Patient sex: F
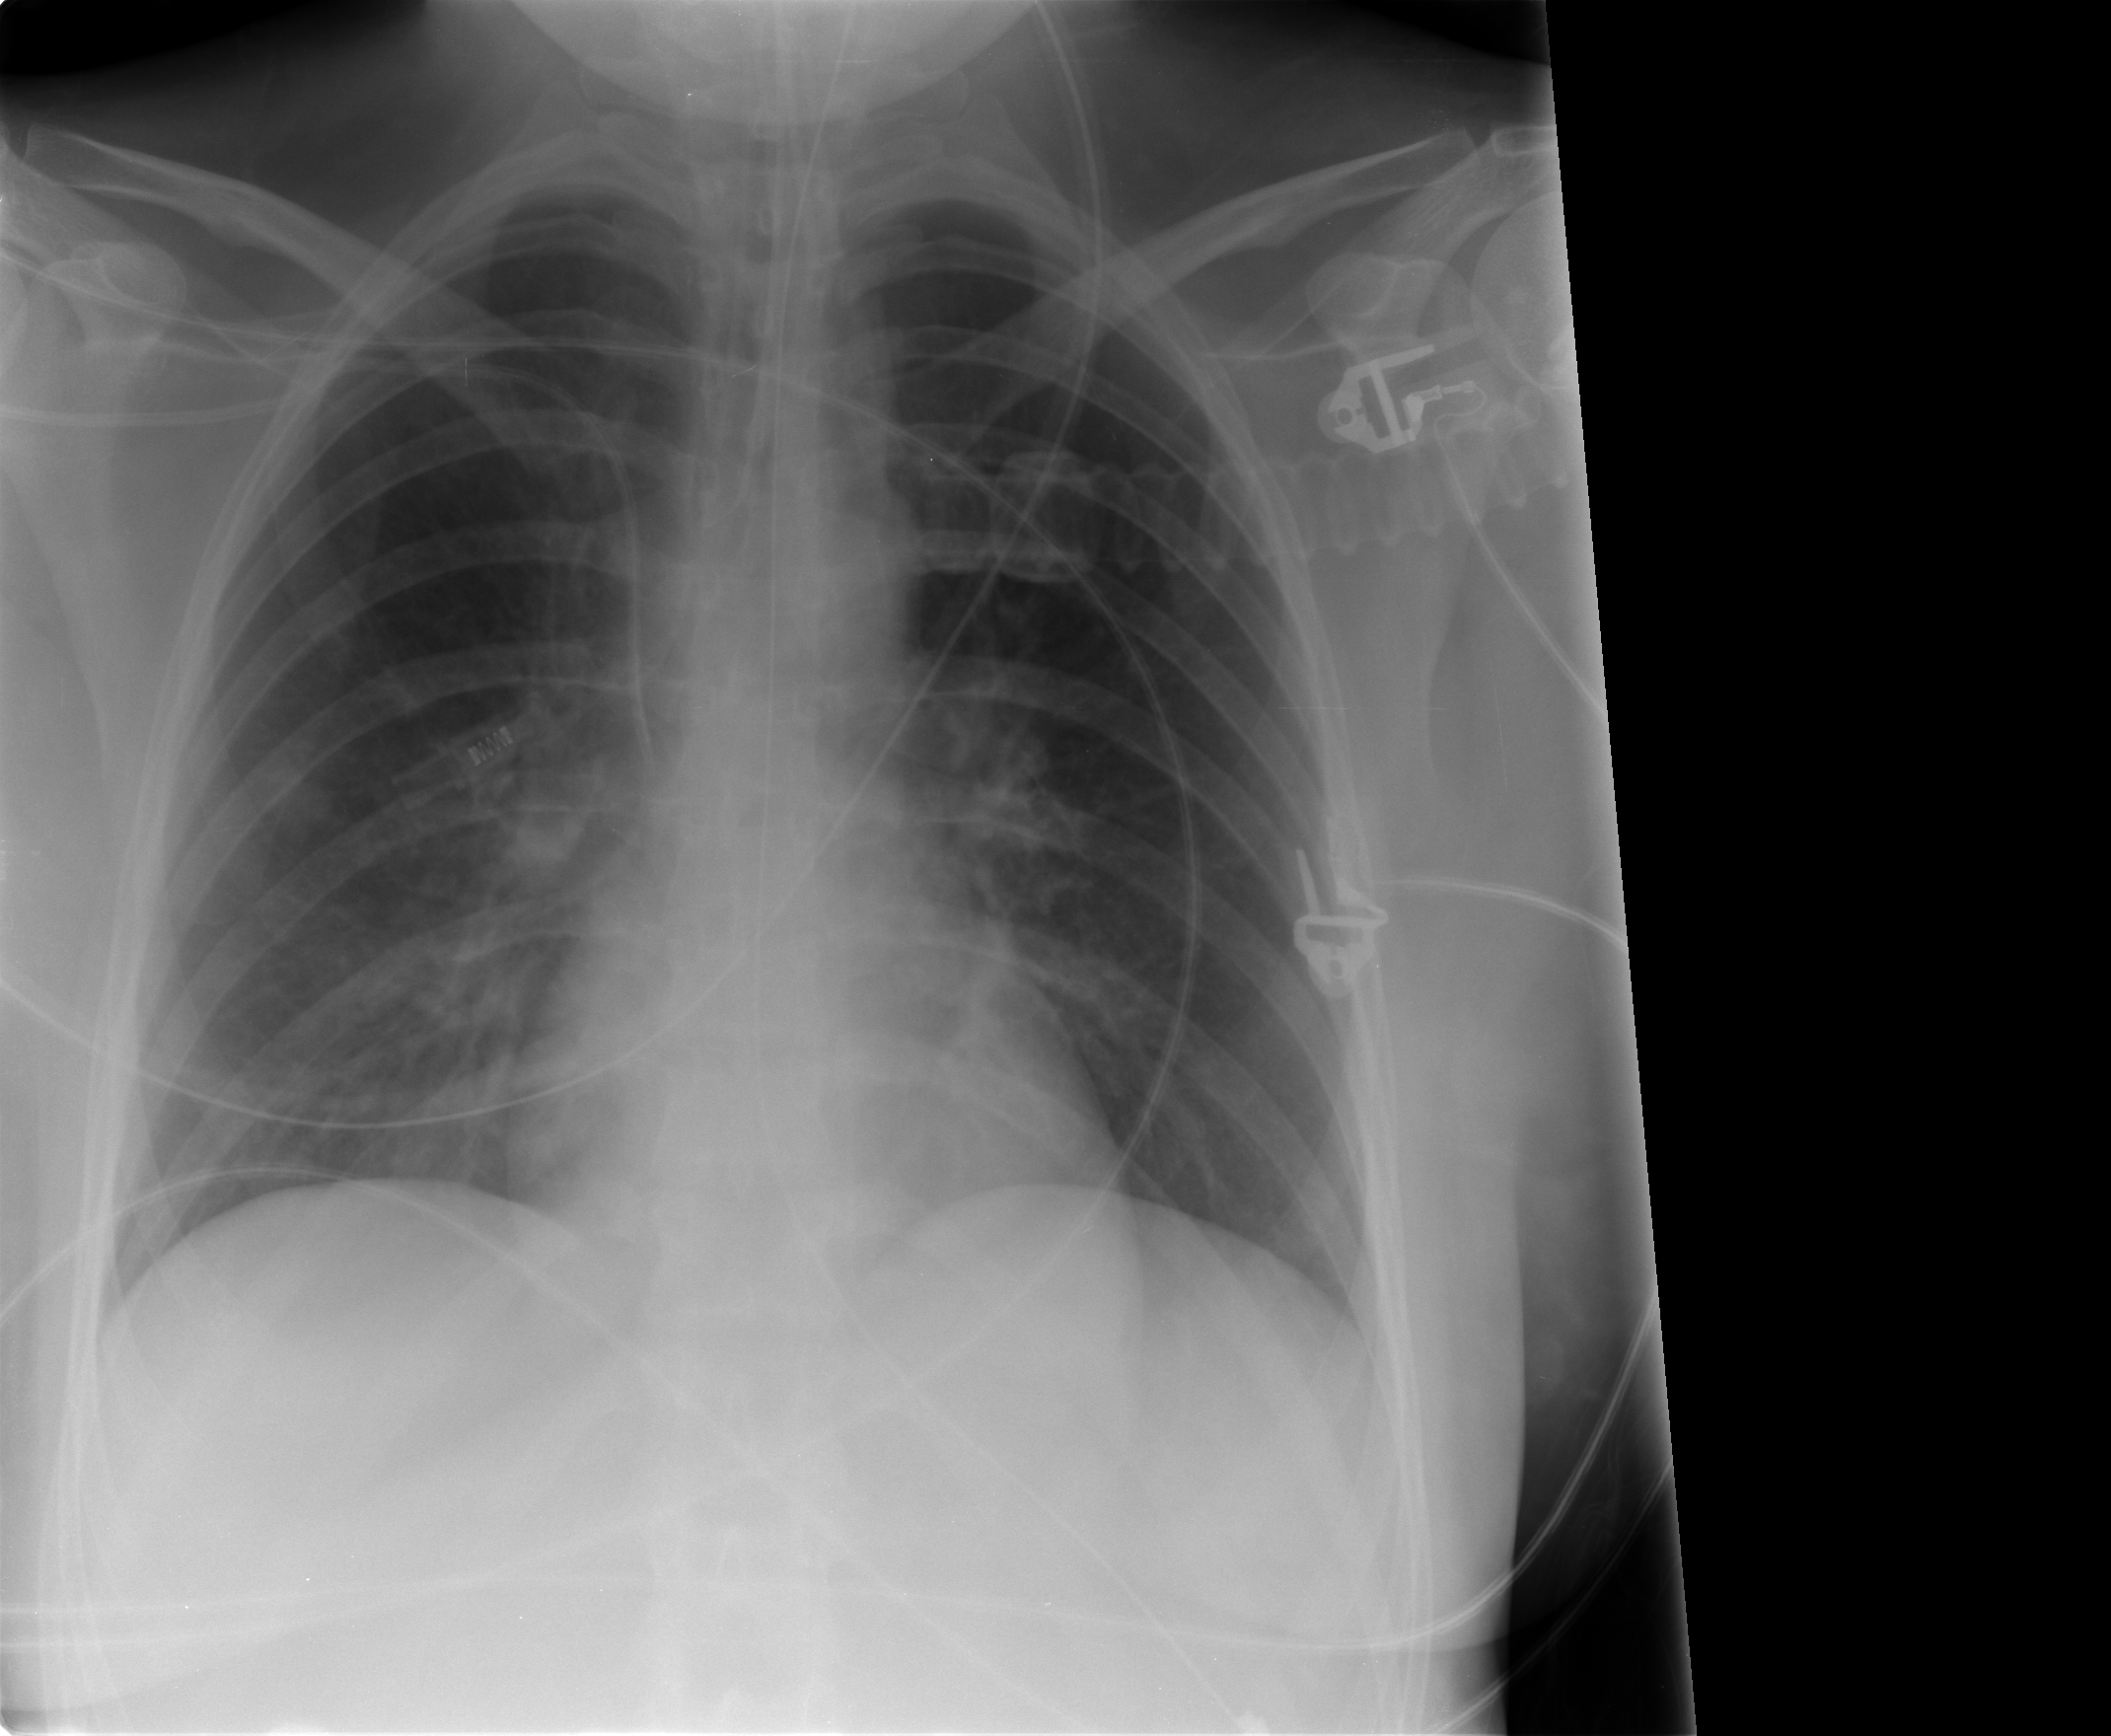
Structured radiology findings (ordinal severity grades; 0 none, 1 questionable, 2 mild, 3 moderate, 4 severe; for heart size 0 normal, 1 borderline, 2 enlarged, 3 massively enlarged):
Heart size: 0
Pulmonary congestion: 0
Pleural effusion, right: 0
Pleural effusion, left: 0
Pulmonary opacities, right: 0
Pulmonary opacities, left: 0
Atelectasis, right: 2
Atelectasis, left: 0